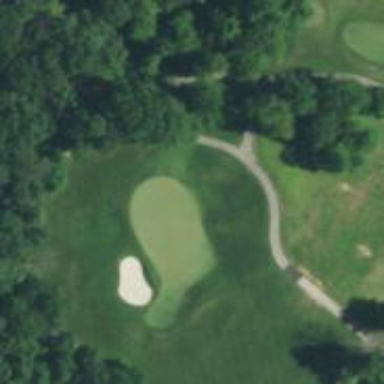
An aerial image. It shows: View of golf hole.